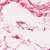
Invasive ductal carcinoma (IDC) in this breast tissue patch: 0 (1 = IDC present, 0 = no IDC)